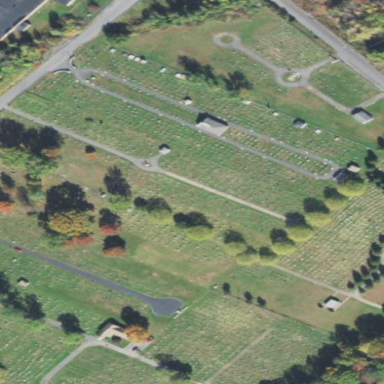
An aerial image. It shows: Cemetery.